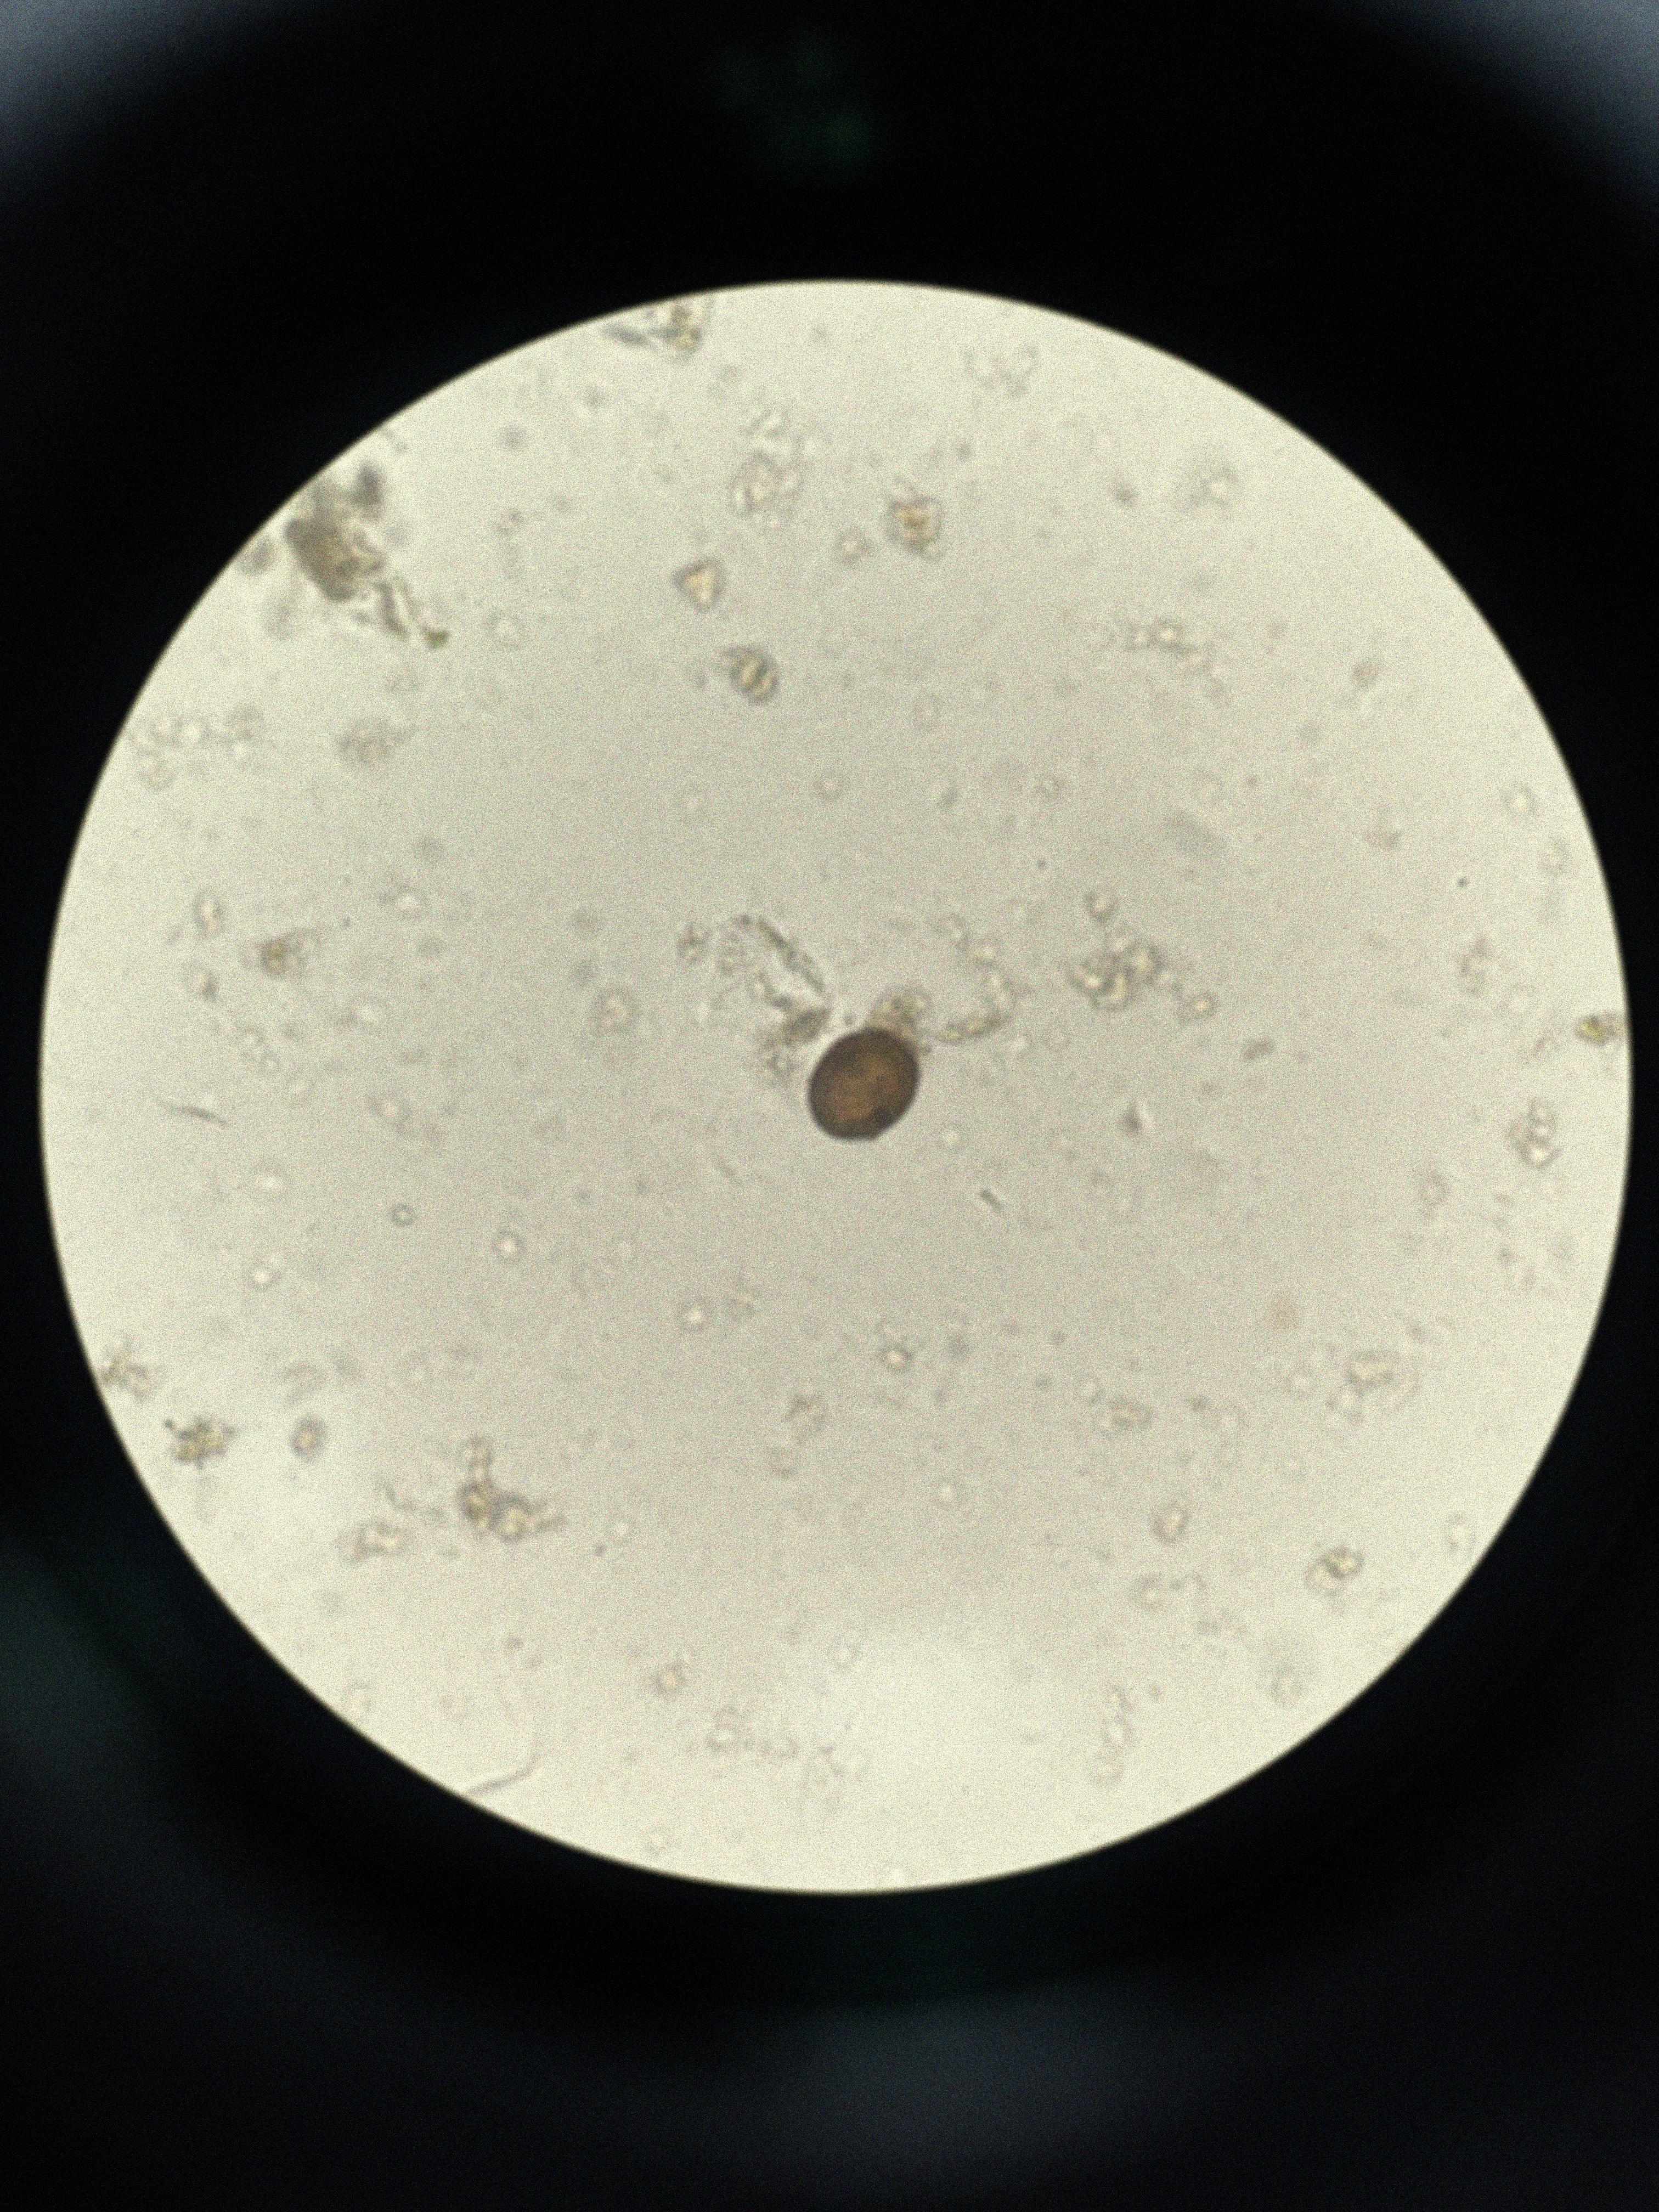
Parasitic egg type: Taenia spp. egg